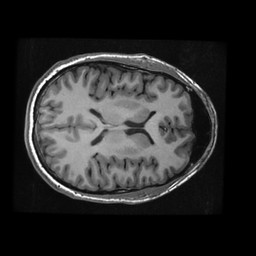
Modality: T1w
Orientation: axial
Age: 29
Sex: male
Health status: healthy
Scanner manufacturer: ge
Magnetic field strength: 3 T
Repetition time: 0.0084 s
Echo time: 0.003112 s